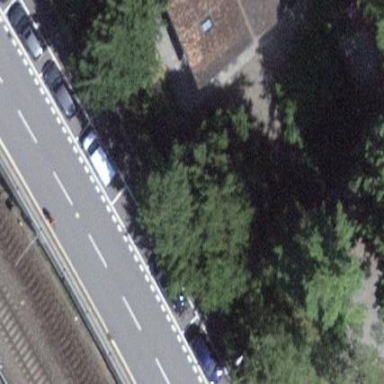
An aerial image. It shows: Parking lane with asphalt surface.